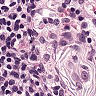
Metastatic tissue present: no